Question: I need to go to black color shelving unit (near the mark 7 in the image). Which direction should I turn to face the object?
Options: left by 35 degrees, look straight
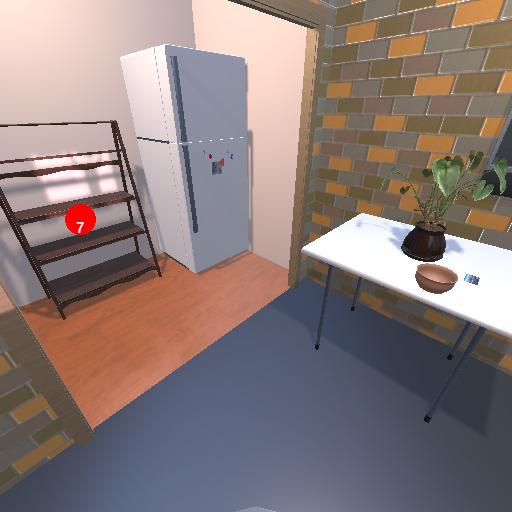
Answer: left by 35 degrees